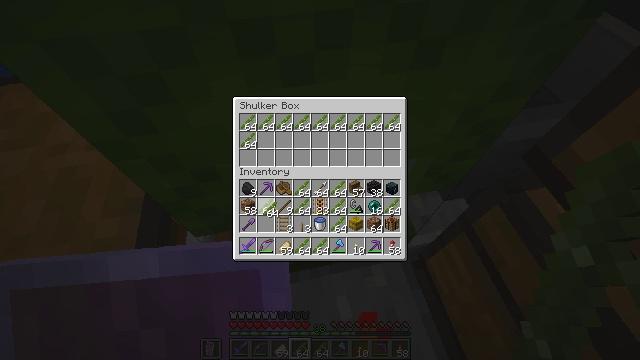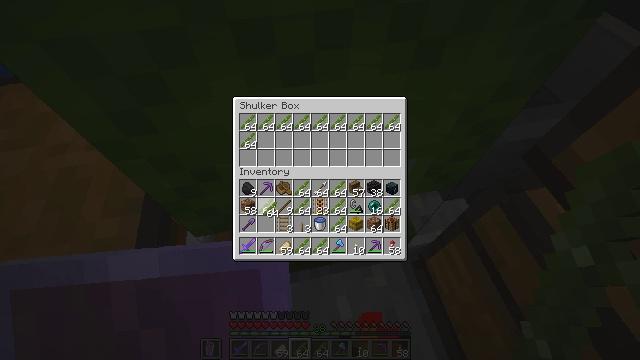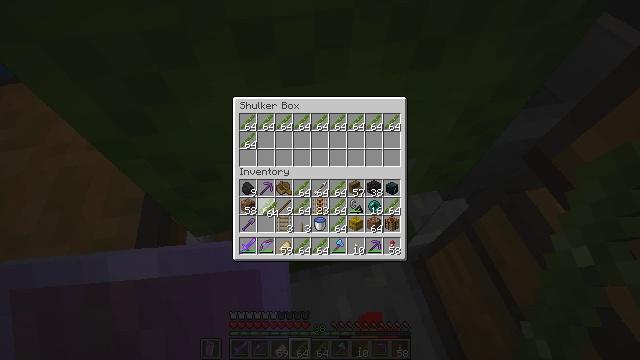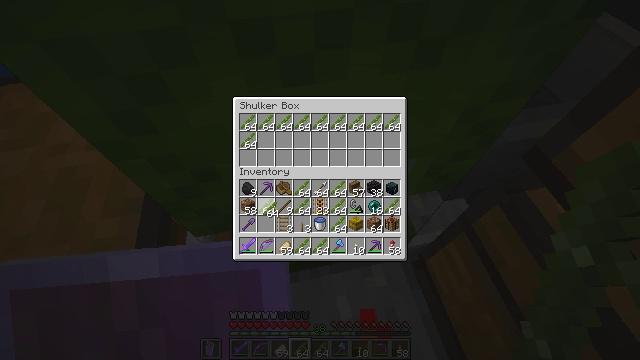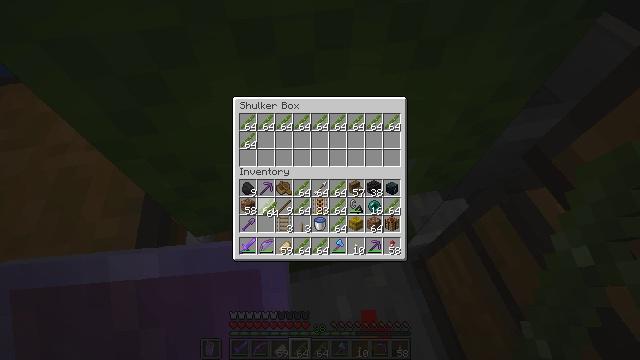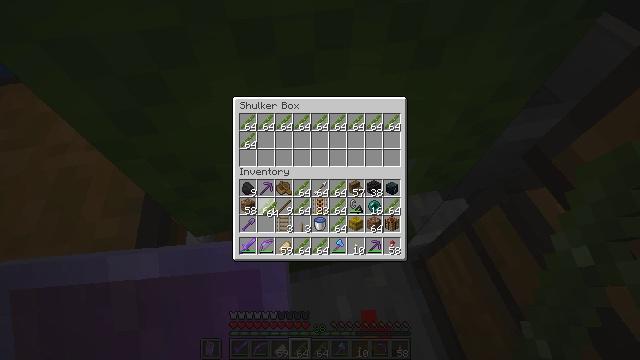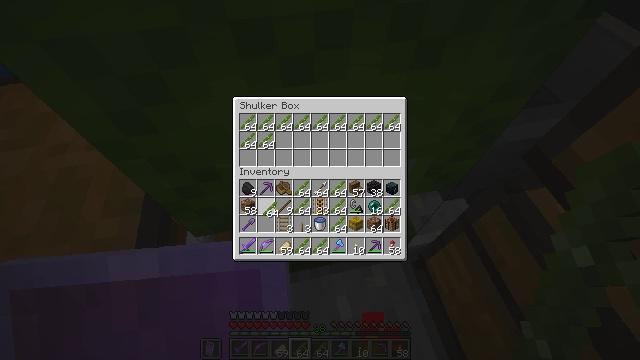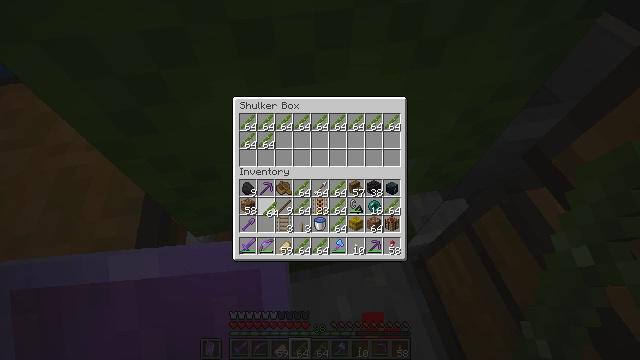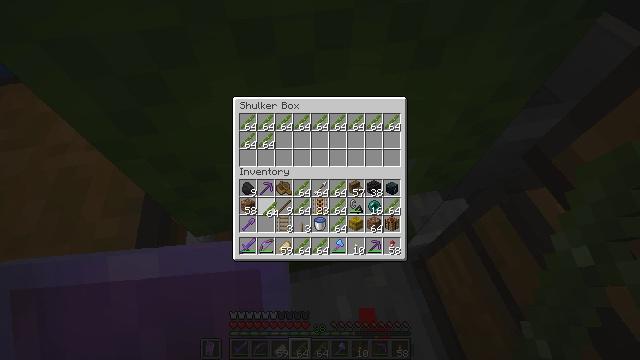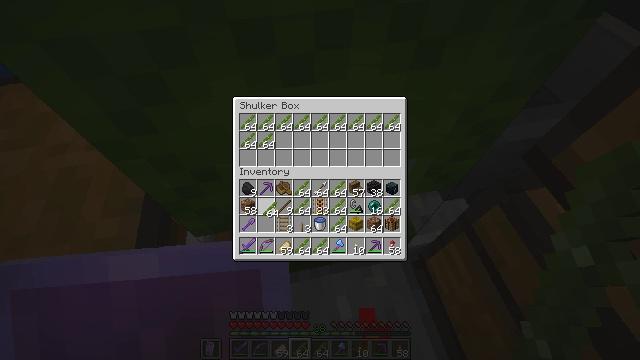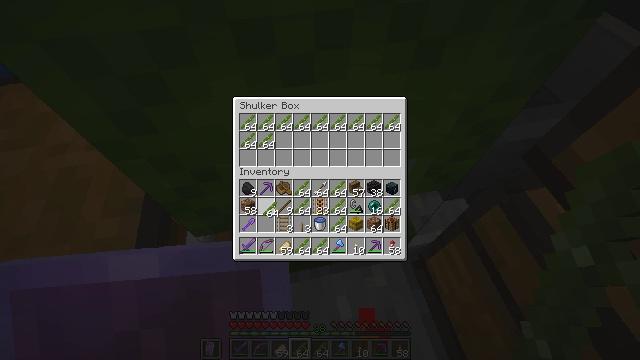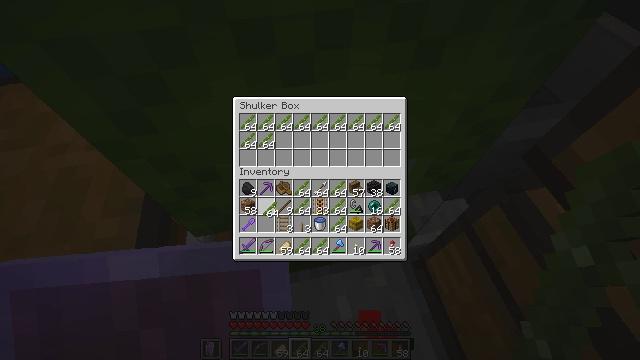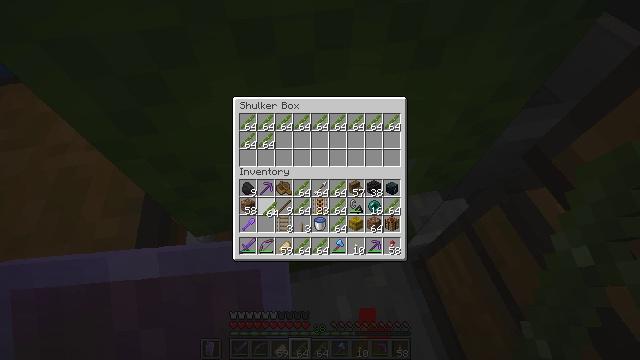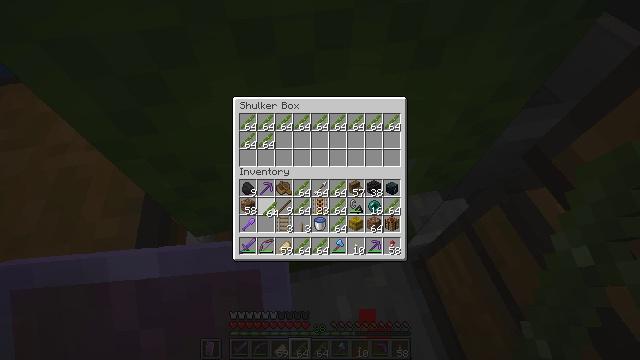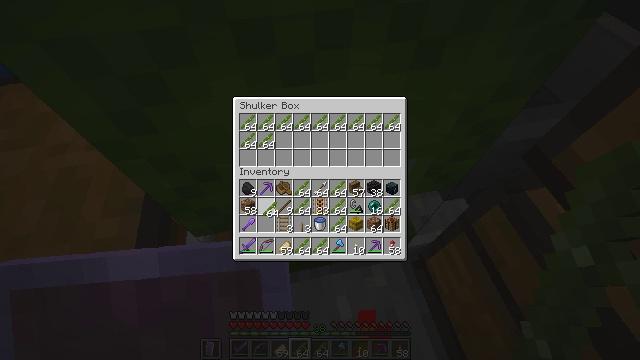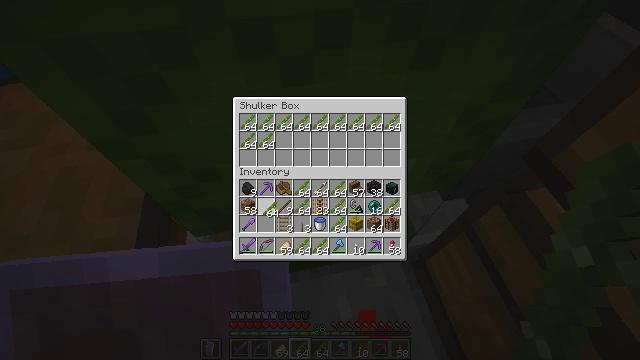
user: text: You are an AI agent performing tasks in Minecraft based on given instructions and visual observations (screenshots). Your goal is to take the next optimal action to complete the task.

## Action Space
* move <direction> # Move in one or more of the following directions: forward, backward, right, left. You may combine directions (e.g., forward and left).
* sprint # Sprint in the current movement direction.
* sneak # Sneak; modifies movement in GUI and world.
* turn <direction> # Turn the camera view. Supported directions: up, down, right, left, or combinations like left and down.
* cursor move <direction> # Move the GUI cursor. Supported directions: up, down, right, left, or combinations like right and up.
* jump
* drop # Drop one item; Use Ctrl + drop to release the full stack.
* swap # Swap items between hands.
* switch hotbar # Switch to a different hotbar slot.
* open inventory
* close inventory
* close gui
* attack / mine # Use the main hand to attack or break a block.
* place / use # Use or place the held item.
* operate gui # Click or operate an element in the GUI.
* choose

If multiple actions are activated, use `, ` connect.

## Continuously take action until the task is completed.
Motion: motion action
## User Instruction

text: Mine the lime shulker box to pick it up.
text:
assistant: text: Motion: sneak
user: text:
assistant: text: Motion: sneak
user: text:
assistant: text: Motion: sneak, attack / mine
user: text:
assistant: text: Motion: sneak, attack / mine
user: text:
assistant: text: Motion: sneak, attack / mine
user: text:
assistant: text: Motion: sneak
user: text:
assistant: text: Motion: sneak, attack / mine
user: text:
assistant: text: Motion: sneak, attack / mine
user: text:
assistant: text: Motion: sneak, attack / mine
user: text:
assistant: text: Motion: sneak, attack / mine
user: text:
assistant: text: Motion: sneak, attack / mine
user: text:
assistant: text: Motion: sneak, attack / mine
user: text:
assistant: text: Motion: sneak, attack / mine
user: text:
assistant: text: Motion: sneak, attack / mine
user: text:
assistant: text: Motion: sneak, attack / mine
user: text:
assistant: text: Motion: sneak, attack / mine
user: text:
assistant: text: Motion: sneak
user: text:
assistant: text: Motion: sneak
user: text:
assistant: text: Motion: sneak
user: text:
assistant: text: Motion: sneak
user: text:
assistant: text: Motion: sneak, turn up
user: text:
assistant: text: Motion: sneak, turn right and up
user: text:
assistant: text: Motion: sneak, turn up
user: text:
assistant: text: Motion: sneak
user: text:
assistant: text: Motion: sneak
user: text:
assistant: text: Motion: sneak, turn right and down
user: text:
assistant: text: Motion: sneak, turn down
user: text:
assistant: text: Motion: sneak
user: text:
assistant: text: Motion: sneak
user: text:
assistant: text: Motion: sneak